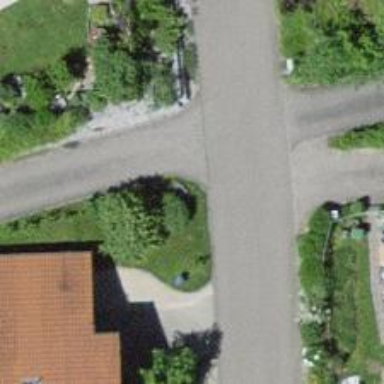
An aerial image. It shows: Smooth asphalt road in residential area.